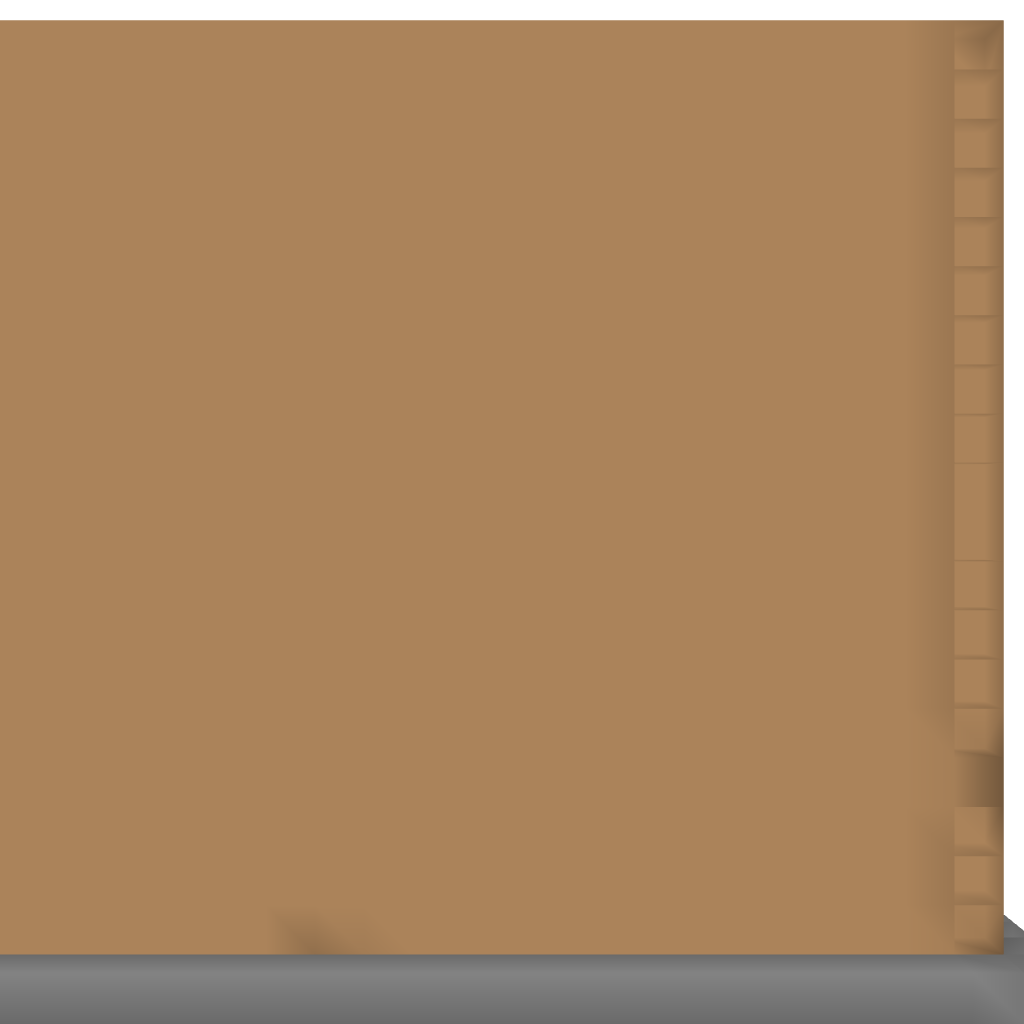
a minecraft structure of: My House By niero bad low quality